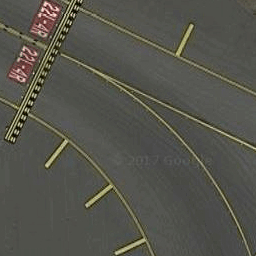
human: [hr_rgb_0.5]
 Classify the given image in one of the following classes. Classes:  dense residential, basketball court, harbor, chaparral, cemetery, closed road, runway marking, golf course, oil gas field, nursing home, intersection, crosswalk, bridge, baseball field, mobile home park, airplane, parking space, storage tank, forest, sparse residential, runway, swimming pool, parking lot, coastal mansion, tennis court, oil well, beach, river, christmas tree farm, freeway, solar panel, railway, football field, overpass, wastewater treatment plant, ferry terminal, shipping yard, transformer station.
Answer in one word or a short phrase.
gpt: runway marking